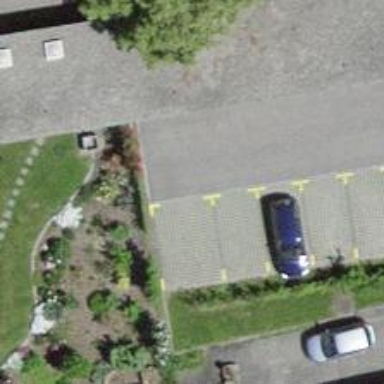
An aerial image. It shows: Road serving as parking aisle.